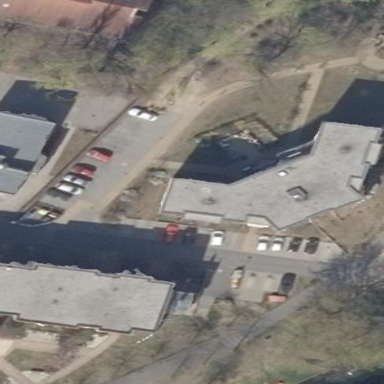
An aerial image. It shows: Image showing building with apartments.